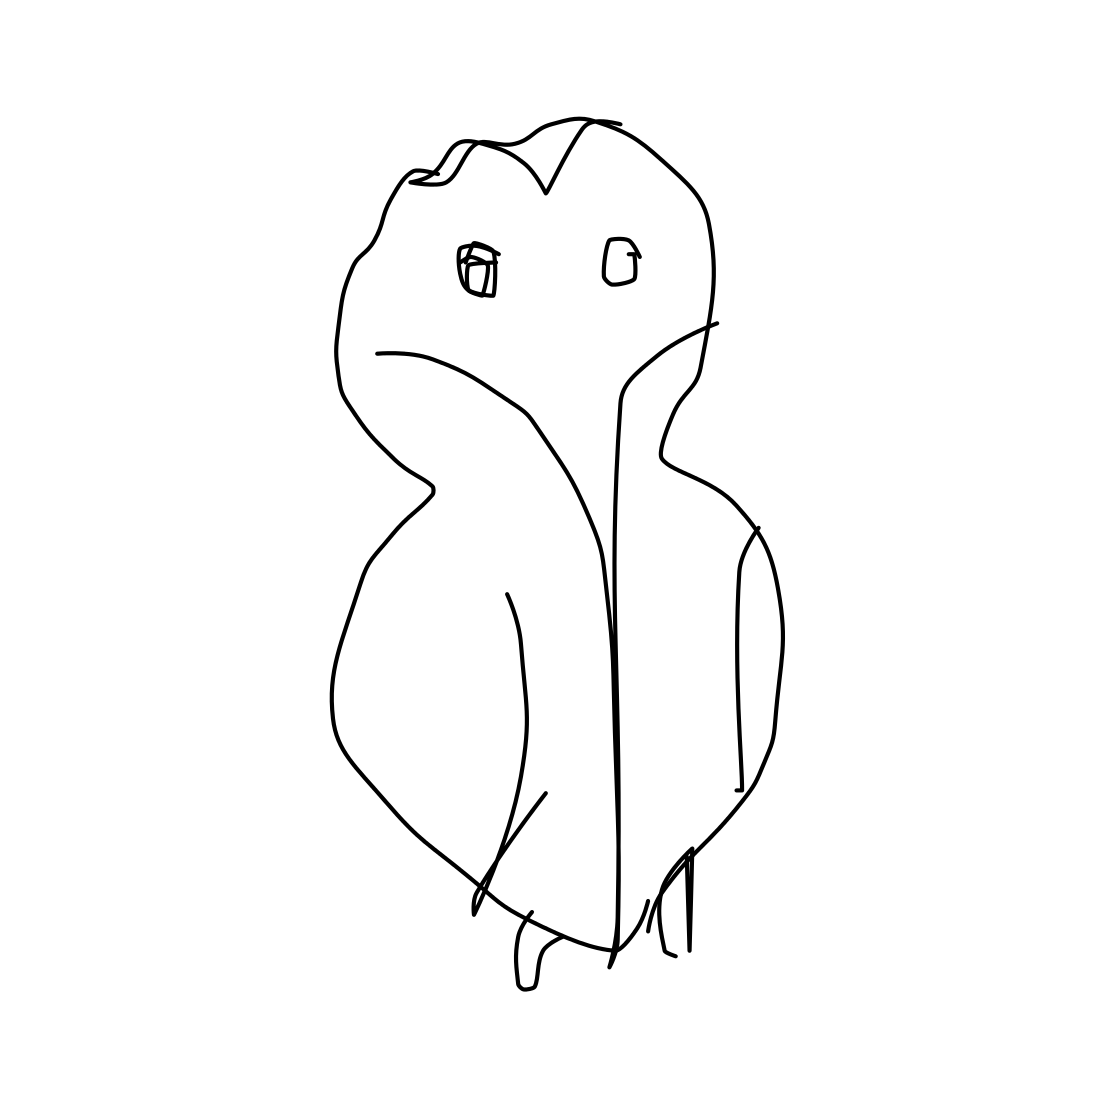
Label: owl